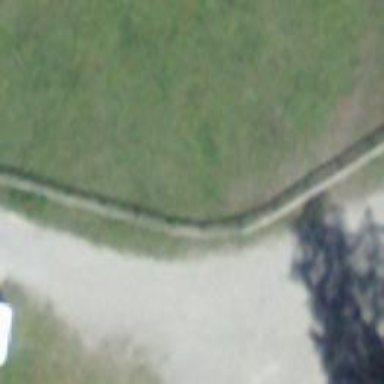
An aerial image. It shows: Fence made of wood.